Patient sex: M
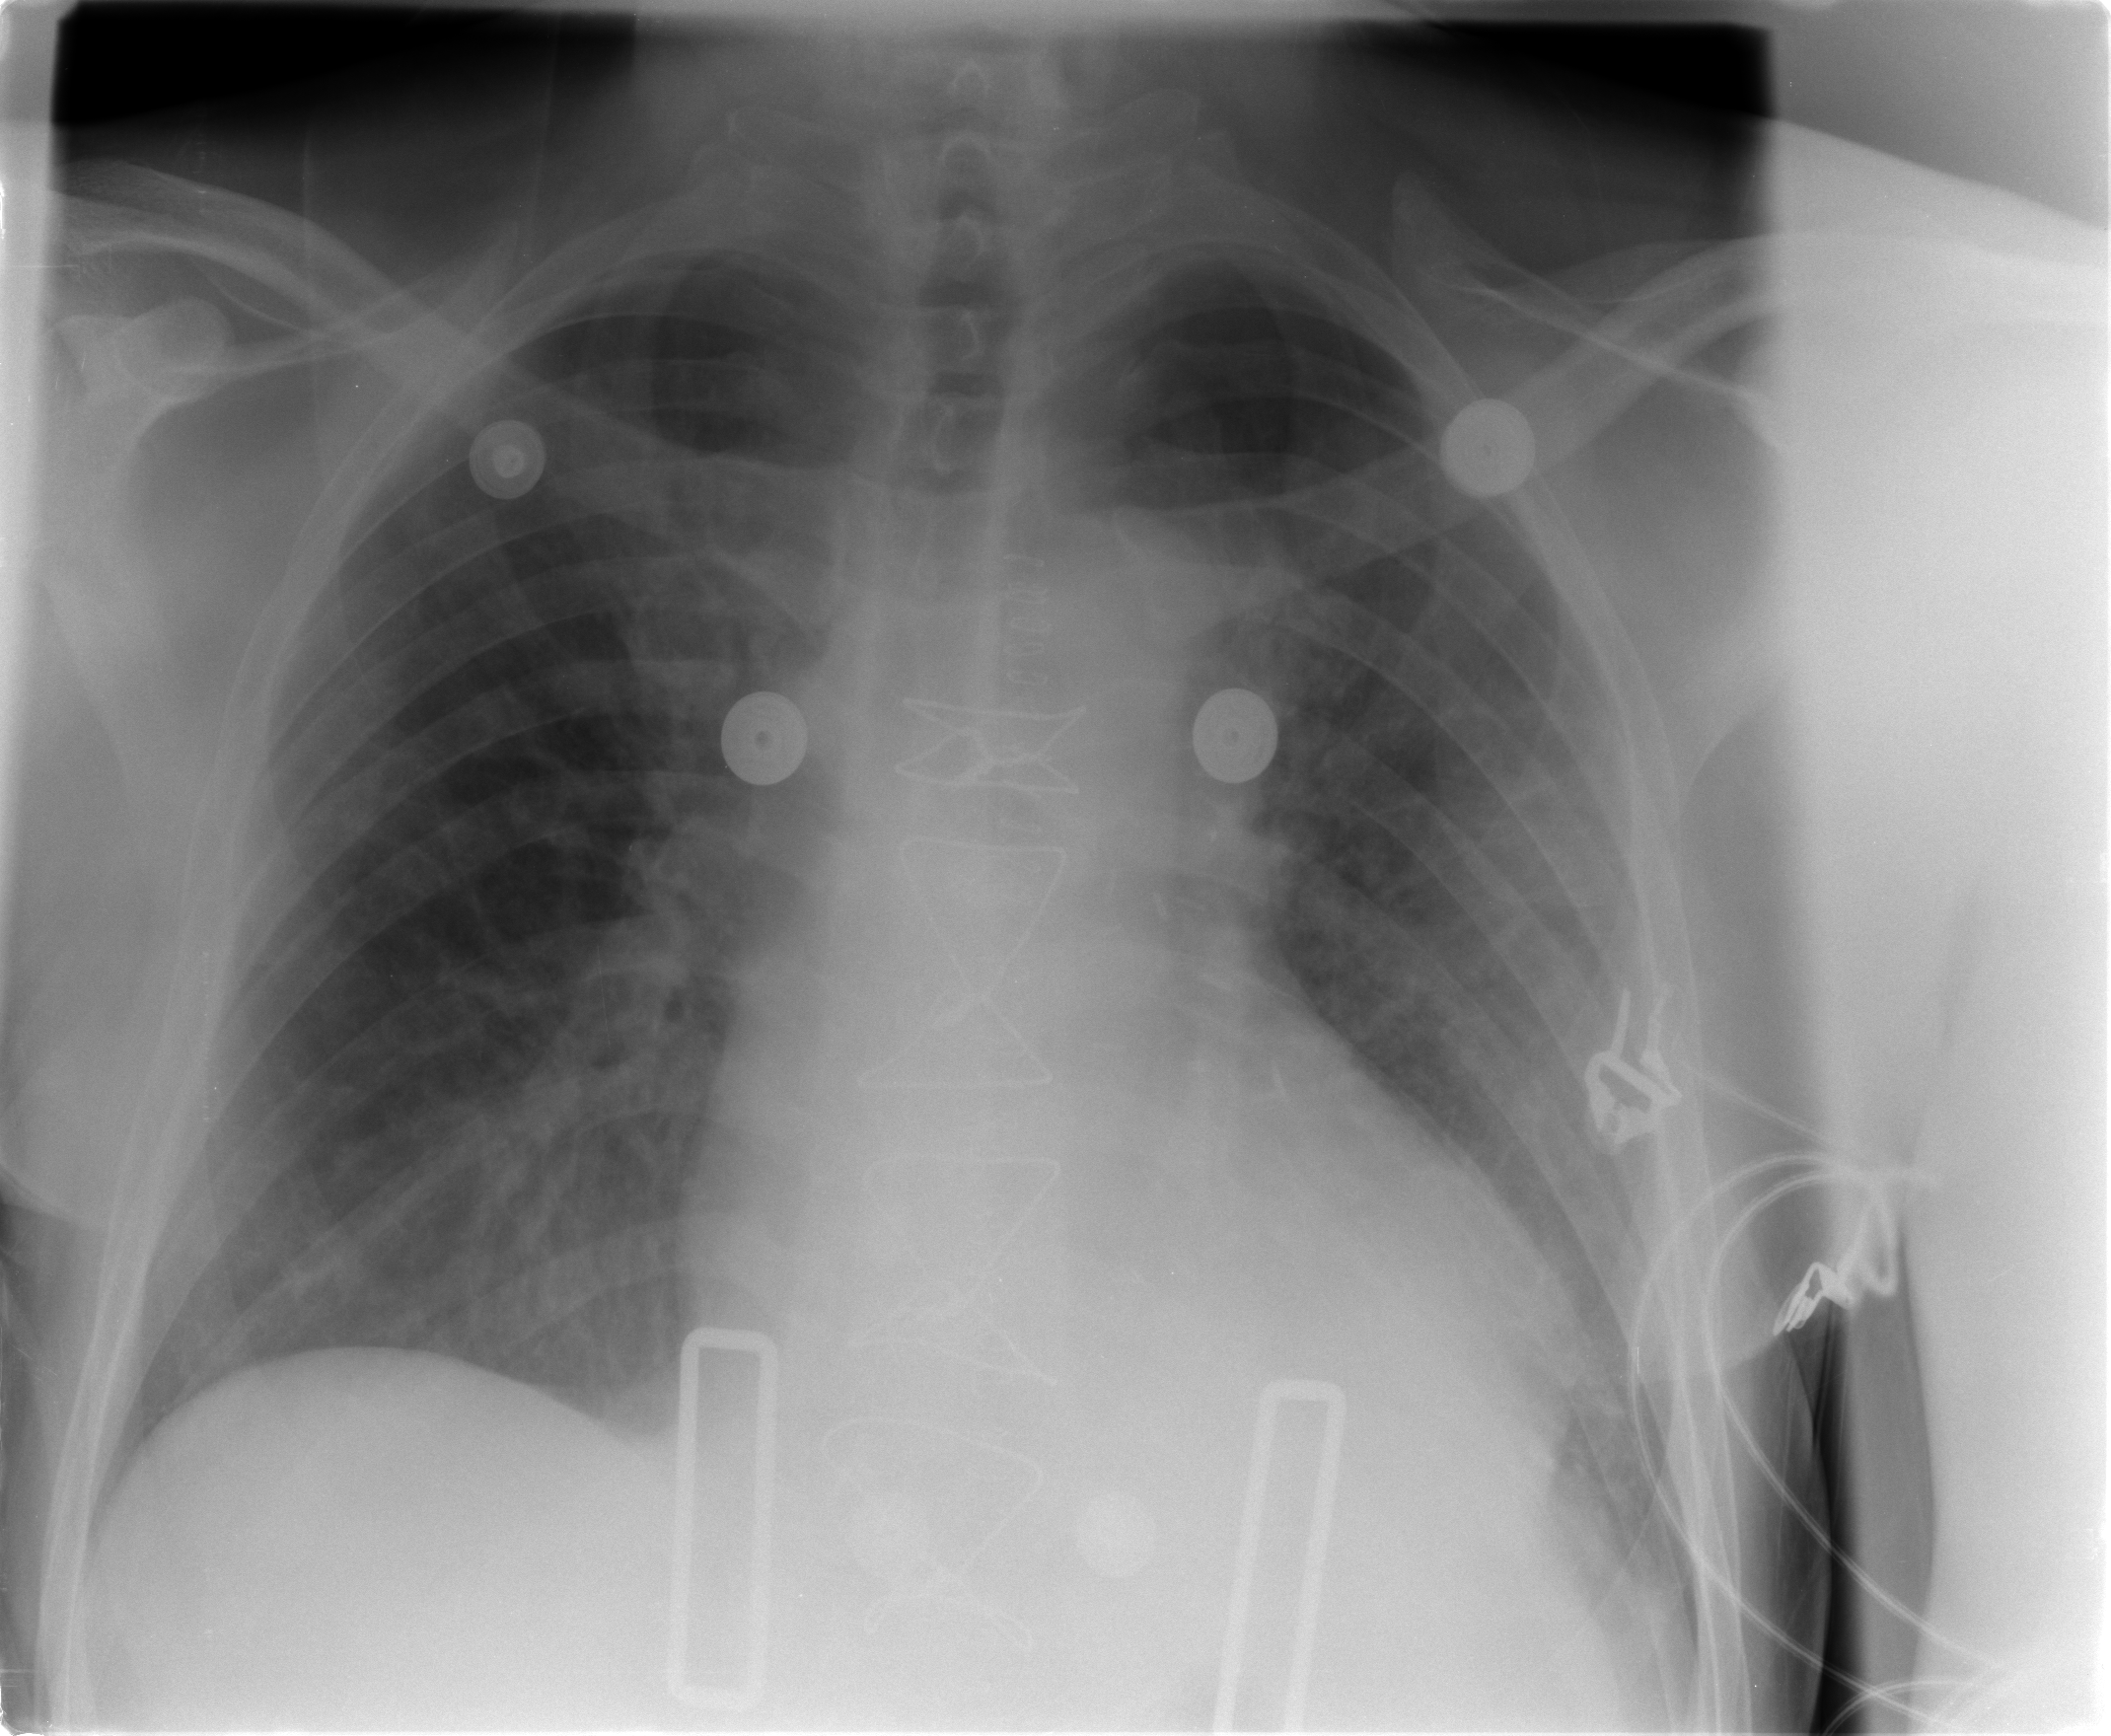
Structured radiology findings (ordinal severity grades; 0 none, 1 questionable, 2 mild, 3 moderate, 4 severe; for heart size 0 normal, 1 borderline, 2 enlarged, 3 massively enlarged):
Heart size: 2
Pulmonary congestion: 2
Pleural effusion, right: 0
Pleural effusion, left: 1
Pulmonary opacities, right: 1
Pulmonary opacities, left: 1
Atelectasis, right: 2
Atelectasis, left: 2